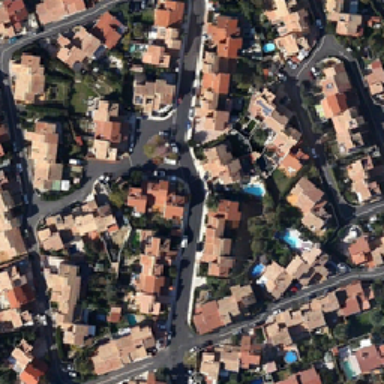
Many roads were built near here .